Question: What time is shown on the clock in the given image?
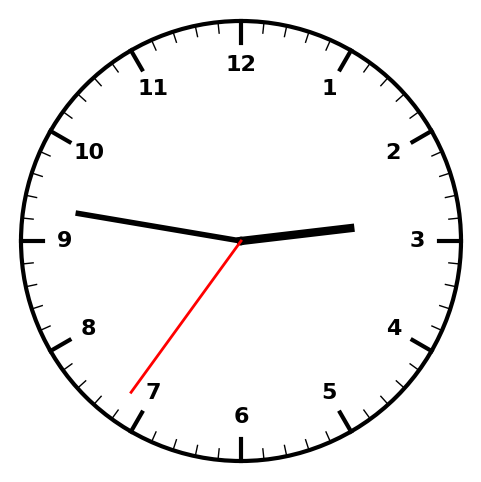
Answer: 02:46:36